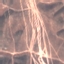
Land use / land cover class: HerbaceousVegetation